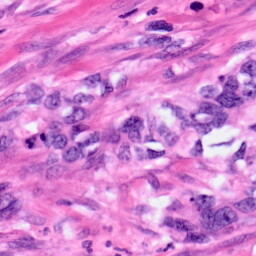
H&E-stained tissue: Pancreatic